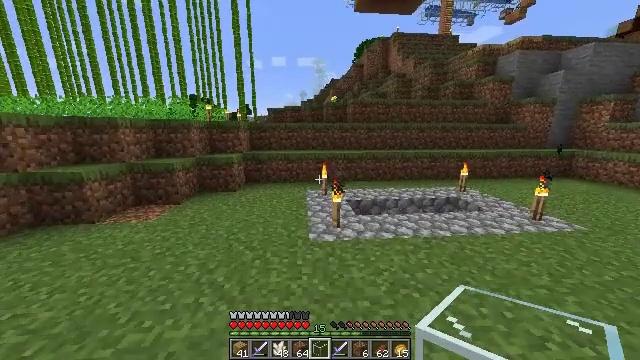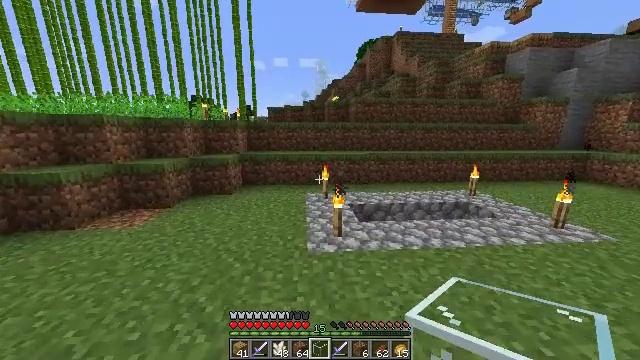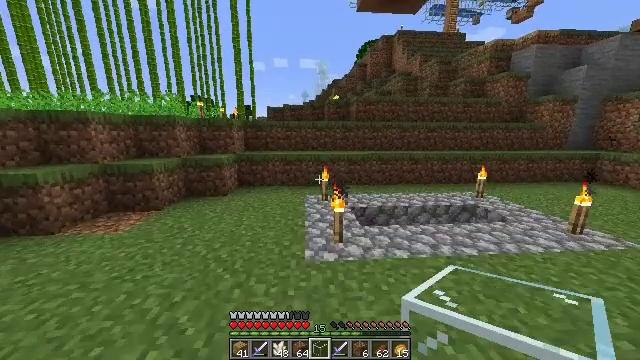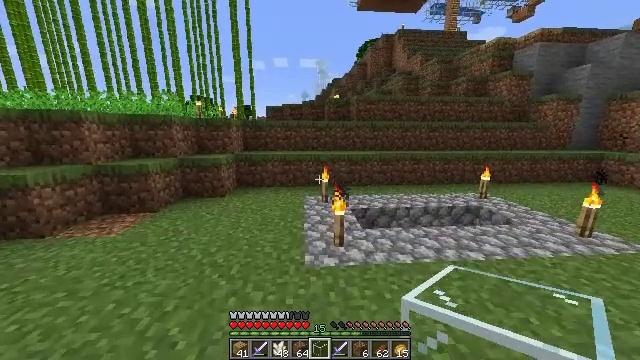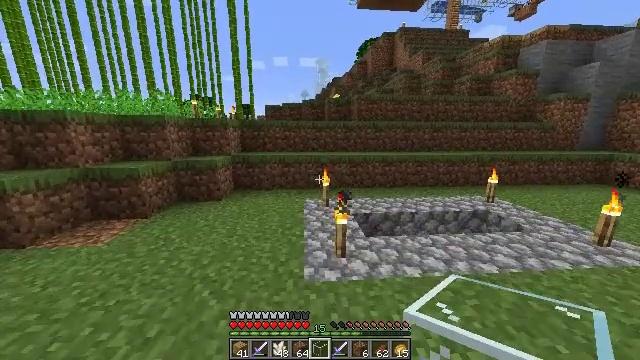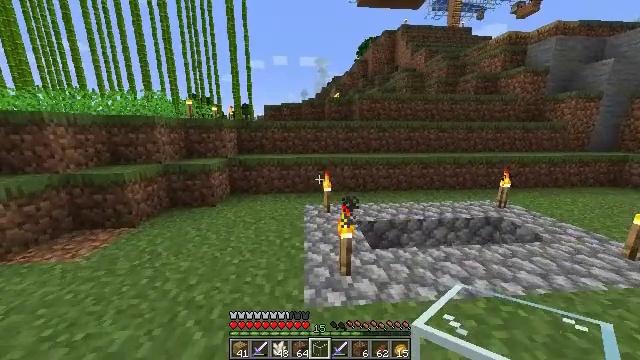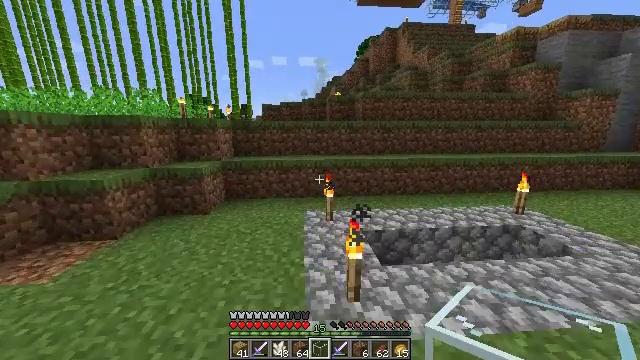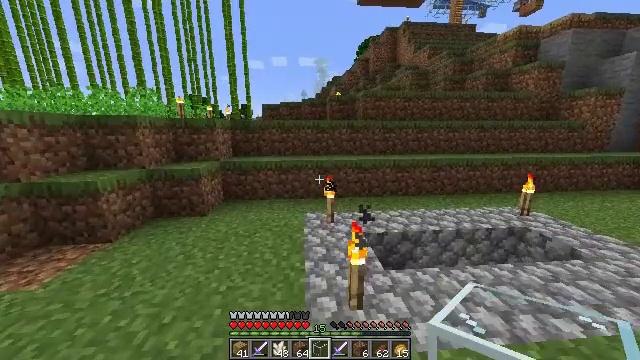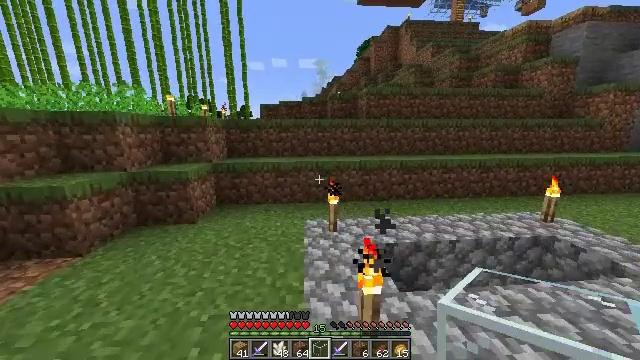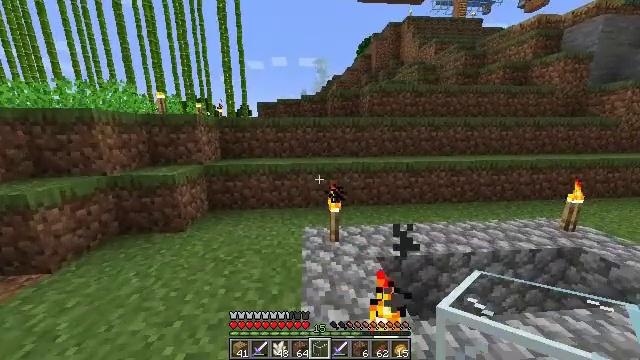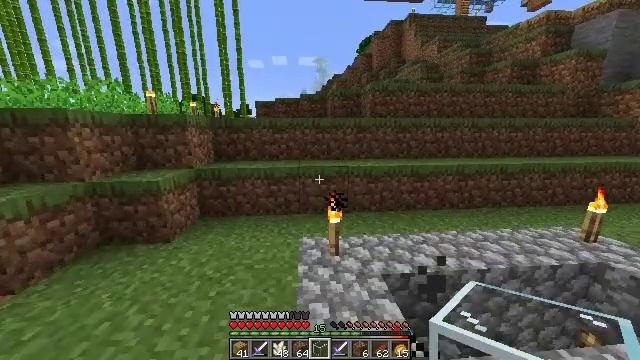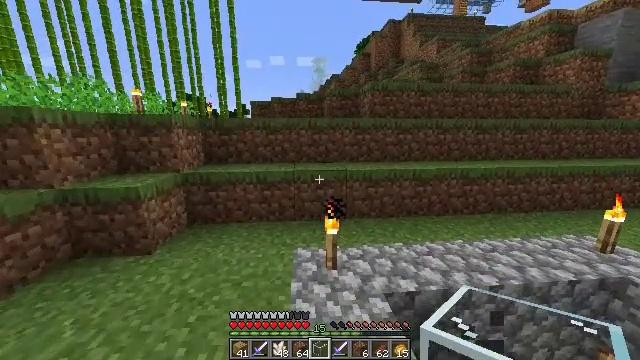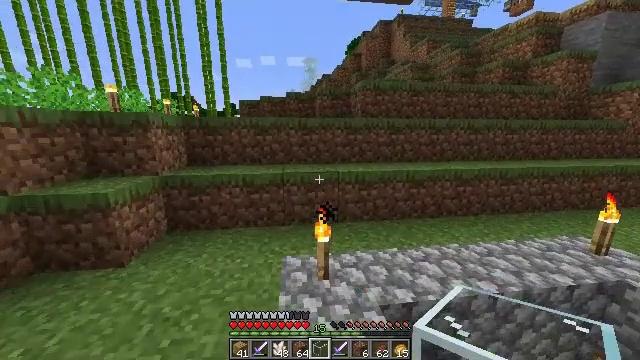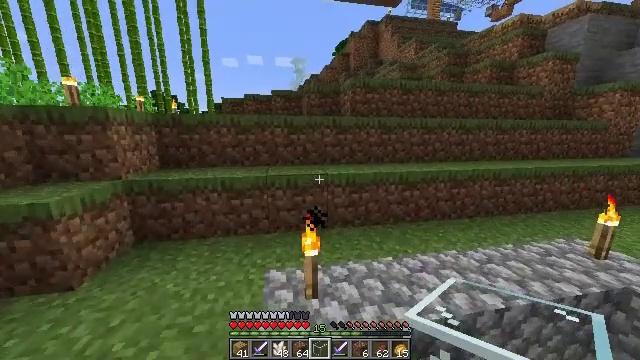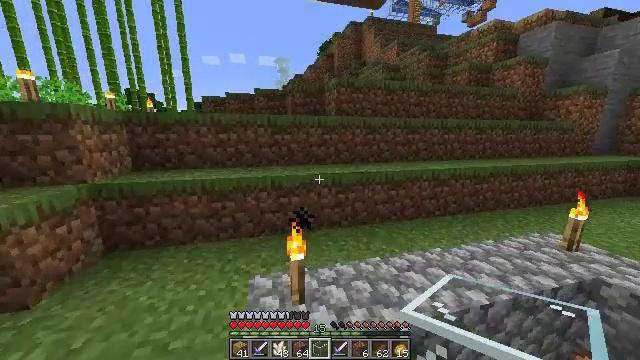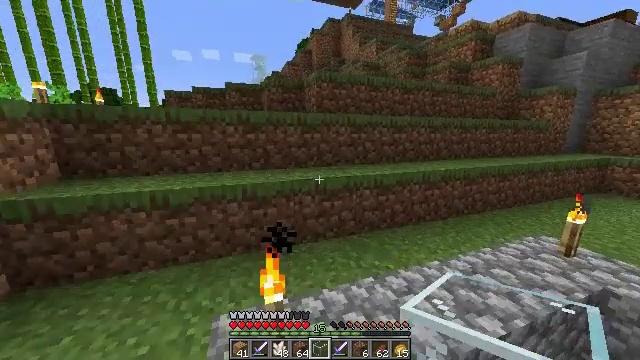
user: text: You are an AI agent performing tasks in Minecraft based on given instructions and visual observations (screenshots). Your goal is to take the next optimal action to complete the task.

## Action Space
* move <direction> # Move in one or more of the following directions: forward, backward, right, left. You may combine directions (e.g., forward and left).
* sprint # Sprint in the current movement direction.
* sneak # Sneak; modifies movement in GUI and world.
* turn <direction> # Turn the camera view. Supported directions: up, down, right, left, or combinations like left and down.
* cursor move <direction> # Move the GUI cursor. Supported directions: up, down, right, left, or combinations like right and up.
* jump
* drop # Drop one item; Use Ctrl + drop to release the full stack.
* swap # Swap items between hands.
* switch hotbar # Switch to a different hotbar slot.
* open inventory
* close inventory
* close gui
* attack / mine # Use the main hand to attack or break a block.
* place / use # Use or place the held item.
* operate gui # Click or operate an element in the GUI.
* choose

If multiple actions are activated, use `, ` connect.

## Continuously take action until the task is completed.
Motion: motion action
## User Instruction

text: Use the crafting table to make a minecart.
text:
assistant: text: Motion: move forward, sprint
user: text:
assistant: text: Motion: move forward, sprint
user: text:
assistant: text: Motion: move forward, sprint
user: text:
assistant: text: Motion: move forward
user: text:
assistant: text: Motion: move forward
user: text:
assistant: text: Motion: move forward, sprint
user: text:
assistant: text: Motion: move forward, sprint
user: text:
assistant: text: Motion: move forward, sprint
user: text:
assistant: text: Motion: move forward, sprint
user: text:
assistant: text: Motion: move forward
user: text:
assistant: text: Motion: move forward
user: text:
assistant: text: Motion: move forward, sprint, turn right
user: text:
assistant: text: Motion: move forward, sprint, turn right
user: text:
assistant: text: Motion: move forward, sprint, turn right
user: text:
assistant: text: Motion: move forward, sprint, turn right
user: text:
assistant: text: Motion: move forward, turn right
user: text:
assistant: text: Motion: move forward, turn right
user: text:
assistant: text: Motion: move forward, turn right
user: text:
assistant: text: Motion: move forward, turn right
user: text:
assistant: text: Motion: move forward, turn right, jump
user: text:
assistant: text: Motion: move forward, turn right, jump
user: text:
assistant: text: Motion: move forward, turn right, jump
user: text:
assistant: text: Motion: move forward, turn right, jump
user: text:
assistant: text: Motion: move forward, turn right and up, jump
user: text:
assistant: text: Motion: move forward, turn right, jump
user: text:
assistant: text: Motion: move forward, jump
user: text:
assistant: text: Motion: move forward, jump
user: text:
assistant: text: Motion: move forward, sprint, jump
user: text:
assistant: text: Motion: move forward, sprint, jump
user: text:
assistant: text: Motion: move forward, sprint, jump